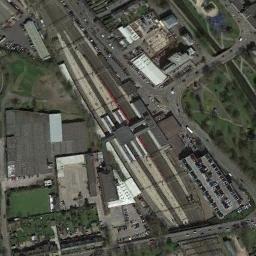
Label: railway_station